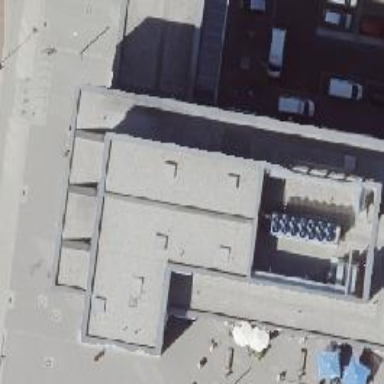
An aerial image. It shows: Healthcare clinic categorized as health center.